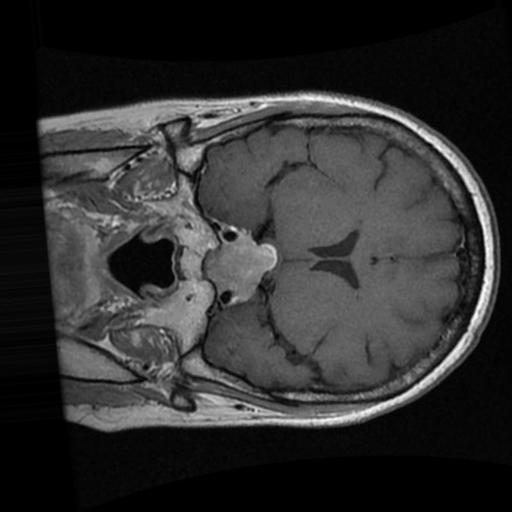
Label: brain_tumor